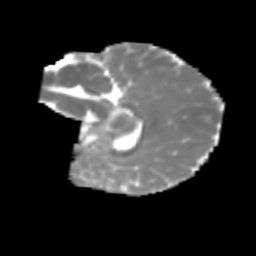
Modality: MD
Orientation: sagittal
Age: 7
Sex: female
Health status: healthy